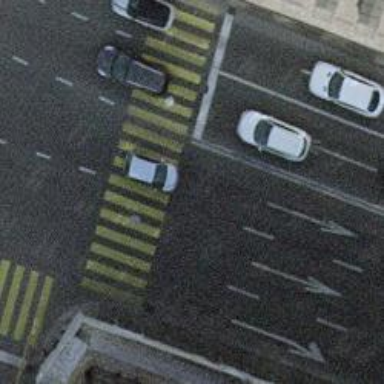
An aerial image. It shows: Asphalt footway with marked crossing equipped with traffic signals.